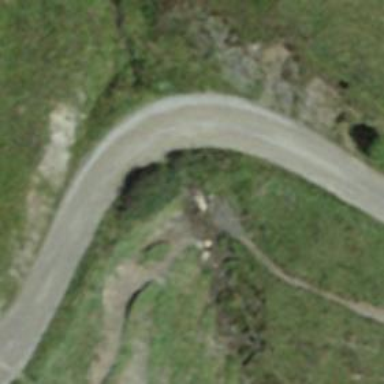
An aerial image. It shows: Culvert tunnel.